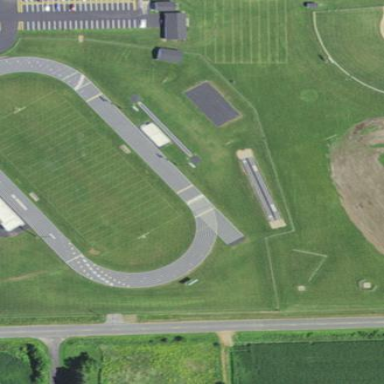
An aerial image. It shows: Track in leisure land.